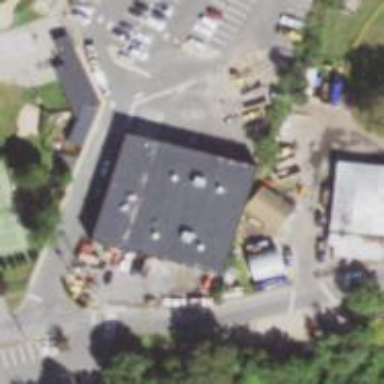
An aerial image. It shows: Building.